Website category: auto
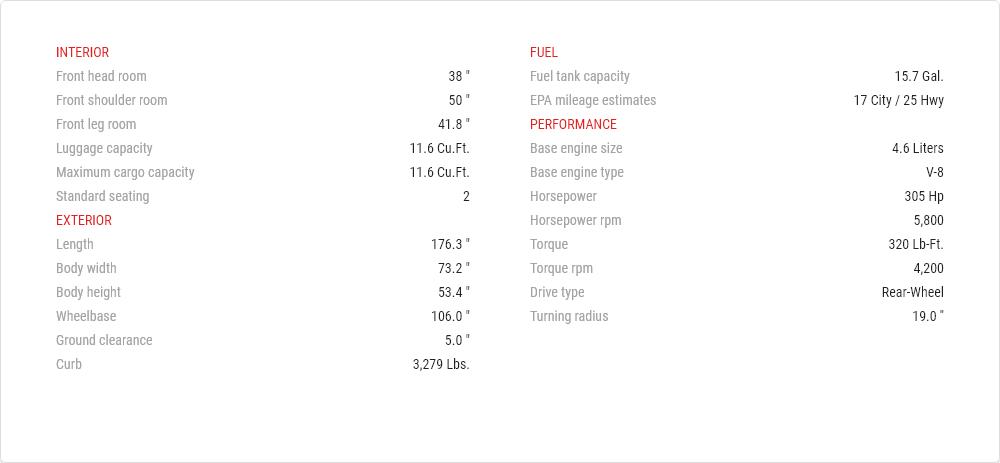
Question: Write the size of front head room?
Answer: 38 "

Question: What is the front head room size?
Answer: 38 "

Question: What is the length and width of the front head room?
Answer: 38 "

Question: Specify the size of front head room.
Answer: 38 "

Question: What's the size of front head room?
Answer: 38 "

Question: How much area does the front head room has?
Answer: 38 "

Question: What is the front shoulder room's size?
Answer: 50 "

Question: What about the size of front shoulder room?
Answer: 50 "

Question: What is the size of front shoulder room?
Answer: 50 "

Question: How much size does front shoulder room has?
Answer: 50 "

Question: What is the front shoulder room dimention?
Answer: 50 "

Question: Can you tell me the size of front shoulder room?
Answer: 50 "

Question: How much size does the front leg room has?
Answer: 41.8 "

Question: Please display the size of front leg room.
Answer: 41.8 "

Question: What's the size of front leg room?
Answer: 41.8 "

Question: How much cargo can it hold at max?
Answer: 11.6 cu.ft.

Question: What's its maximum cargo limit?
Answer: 11.6 cu.ft.

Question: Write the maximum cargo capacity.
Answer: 11.6 cu.ft.

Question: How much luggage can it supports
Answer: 11.6 cu.ft.

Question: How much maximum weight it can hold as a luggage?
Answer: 11.6 cu.ft.

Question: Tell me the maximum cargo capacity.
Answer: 11.6 cu.ft.

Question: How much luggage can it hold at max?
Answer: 11.6 cu.ft.

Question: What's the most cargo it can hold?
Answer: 11.6 cu.ft.

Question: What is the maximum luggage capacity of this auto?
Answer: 11.6 cu.ft.

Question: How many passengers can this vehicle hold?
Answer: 2

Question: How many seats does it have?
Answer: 2

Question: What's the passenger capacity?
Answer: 2

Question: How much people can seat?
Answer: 2

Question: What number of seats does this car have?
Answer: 2

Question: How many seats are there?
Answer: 2

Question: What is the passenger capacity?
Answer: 2

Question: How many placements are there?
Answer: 2

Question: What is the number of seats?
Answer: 2

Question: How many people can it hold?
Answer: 2

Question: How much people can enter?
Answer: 2

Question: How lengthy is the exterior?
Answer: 176.3 "

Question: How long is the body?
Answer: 176.3 "

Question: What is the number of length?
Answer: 176.3 "

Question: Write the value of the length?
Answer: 176.3 "

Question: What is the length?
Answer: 176.3 "

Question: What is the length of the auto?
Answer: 176.3 "

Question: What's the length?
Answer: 176.3 "

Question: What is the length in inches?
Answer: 176.3 "

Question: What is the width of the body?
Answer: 73.2 "

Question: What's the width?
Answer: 73.2 "

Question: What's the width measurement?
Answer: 73.2 "

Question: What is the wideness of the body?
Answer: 73.2 "

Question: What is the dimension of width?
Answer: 73.2 "

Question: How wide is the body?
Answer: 73.2 "

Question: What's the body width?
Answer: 73.2 "

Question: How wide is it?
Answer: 73.2 "

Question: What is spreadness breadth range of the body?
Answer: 73.2 "

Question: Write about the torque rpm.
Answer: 4,200

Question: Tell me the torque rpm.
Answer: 4,200

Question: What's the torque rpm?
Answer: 4,200

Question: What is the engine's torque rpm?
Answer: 4,200

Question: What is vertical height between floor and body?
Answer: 5.0 "

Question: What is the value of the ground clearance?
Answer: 5.0 "

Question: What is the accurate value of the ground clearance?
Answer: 5.0 "

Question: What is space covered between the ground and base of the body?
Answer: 5.0 "

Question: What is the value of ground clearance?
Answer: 5.0 "

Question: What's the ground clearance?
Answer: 5.0 "

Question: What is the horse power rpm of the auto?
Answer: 5,800

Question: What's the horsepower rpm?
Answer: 5,800